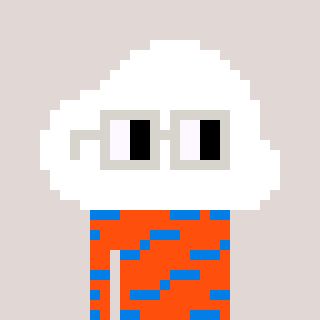
a pixel art character with square light gray glasses, a cloud-shaped head and a orange-colored body on a warm background